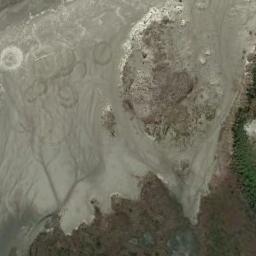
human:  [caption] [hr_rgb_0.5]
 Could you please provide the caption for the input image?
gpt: There are a few brown bare lands in the river in a wetland with sparse green plants on the bare lands .

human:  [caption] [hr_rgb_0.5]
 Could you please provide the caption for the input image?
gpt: There are many green plants on the right side of the wetland .

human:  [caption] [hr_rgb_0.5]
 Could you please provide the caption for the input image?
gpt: There is a straight path through this wetland .

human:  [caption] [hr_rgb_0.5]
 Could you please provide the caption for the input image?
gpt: The wetland consists of bare land and water .

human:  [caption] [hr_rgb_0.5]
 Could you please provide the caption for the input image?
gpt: There are much water area on the wetland .